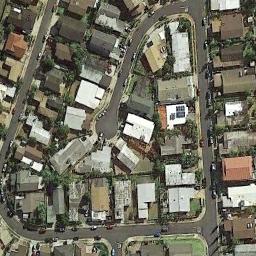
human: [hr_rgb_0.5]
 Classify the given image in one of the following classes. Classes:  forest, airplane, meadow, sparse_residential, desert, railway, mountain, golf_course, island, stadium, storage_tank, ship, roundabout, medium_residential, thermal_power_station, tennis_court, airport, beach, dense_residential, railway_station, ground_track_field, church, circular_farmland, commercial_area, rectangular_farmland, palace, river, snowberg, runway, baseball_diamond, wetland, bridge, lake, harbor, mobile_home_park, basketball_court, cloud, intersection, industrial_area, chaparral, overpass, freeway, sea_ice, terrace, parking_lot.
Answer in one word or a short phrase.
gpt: dense_residential